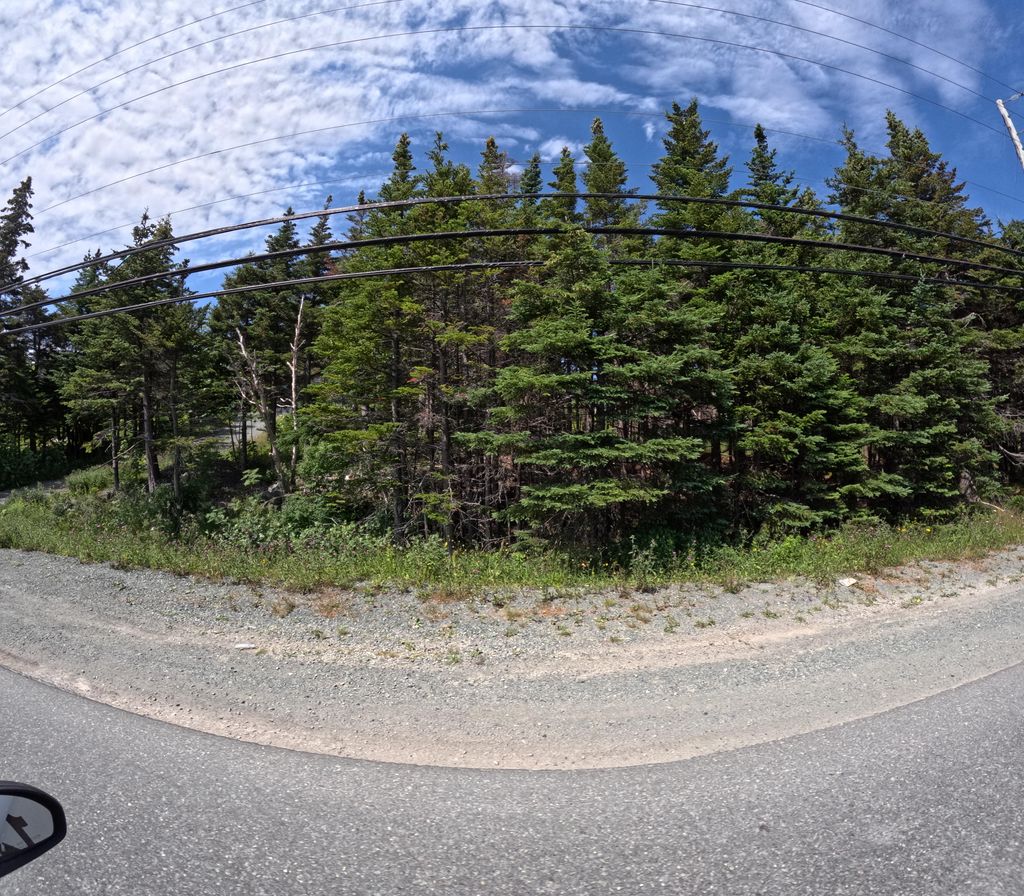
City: st_johns